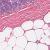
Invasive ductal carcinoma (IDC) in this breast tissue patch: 0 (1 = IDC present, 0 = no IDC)